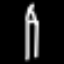
Label: pencil